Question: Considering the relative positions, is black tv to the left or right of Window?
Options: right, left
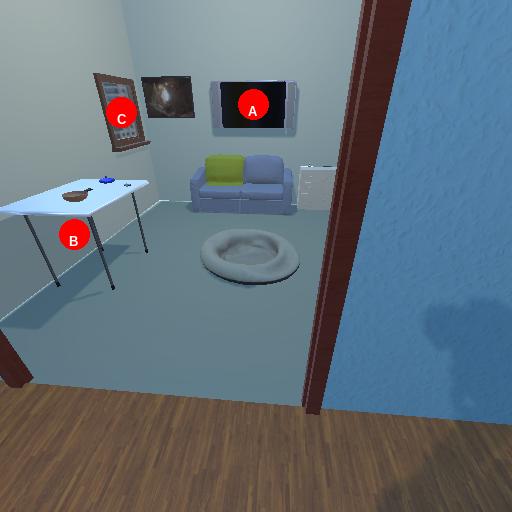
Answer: right